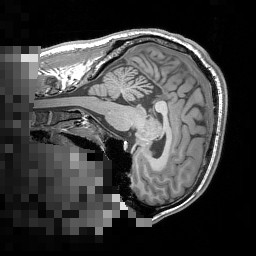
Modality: T1w
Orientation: sagittal
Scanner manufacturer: siemens
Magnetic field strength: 3 T
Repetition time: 1.5 s
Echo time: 0.00291 s